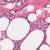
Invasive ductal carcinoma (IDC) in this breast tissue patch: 0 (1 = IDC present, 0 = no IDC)